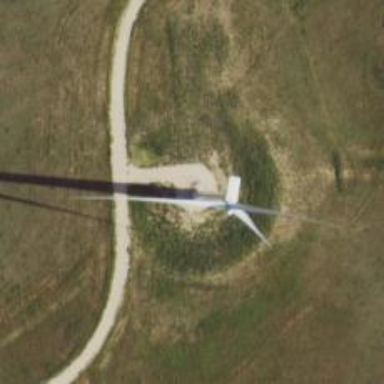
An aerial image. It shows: Wind generator in the form of horizontal axis wind turbine.